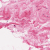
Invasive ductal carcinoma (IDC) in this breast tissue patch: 0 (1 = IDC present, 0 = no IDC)